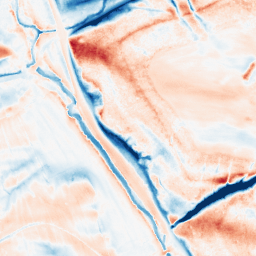
Category: classical
Decomposition family: gaussian_anisotropic
Decomposition parameters: sigma_x: 2
sigma_y: 10
Upsampling method: quadratic
Upsampling parameters: scale: 2
Upsampling scale: 2